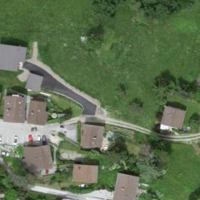
EUNIS habitat code: 55
Species observed at this site:
Convallaria majalis